Question: When I check my 'Tomcat' Application Manager, I see that I have too many sessions (over 4600):

Why is that so ? Can this be linked to a deployed application or is it the fact that it has been up for a long time ?
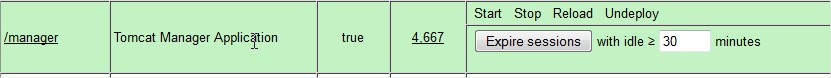
Answer: There can be multiple reasons for this, some more exotic than others. Some of them:
- - - -
Have you looked at the list of these sessions? Do they have similar idle times? What pages are being hit? What do the HTTP logs say? (Google) Analytics?
The fact that the app has been online for a long time has no correlation to the session count. Tomcat invalidates these sessions on a regular basis.
In order to get the answer do a memory dump and analyze it using the profiler.